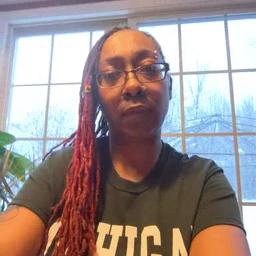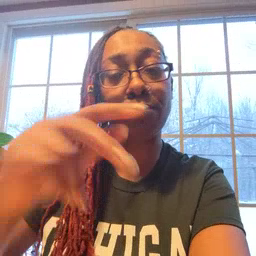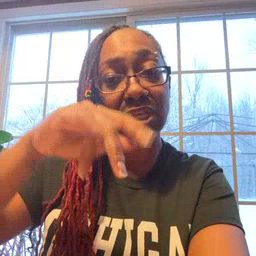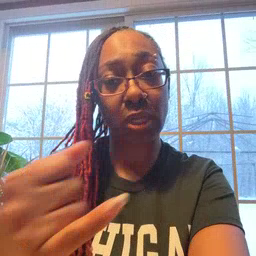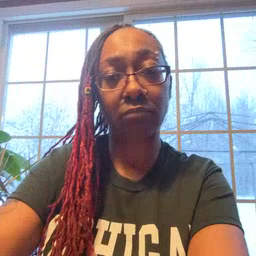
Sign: pajamas